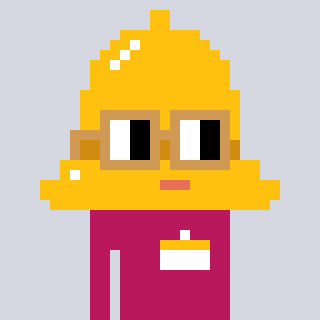
a pixel art character with square brown glasses, a bell-shaped head and a darkpink-colored body on a cool background